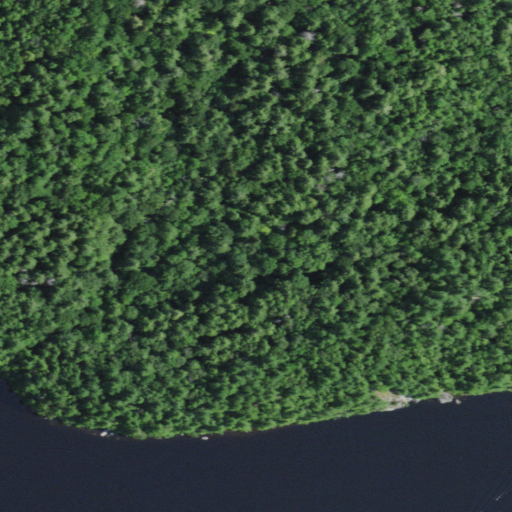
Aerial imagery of island in New York named Eagle Island containing evergreen forest, open water, and herbaceous wetlands